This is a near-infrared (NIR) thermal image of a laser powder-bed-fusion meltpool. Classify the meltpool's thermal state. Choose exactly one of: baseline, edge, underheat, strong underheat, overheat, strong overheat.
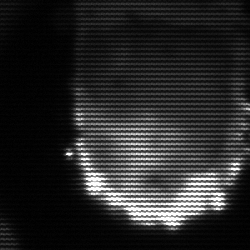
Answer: baseline